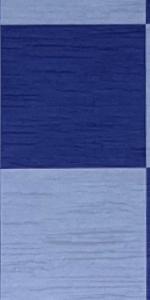
Label: Empty